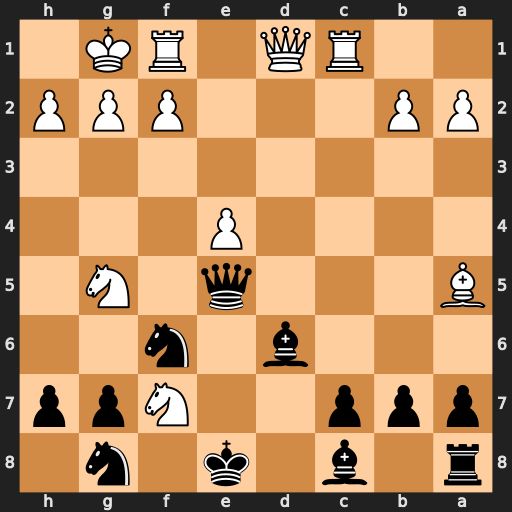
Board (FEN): r1b1k1n1/ppp2Npp/3b1n2/B3q1N1/4P3/8/PP3PPP/2RQ1RK1
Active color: b
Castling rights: q
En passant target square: -
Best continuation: Qxh2#